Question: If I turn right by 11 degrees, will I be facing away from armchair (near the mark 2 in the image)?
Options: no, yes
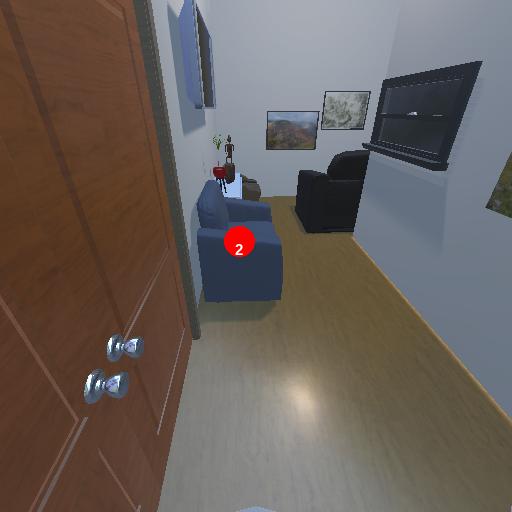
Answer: no